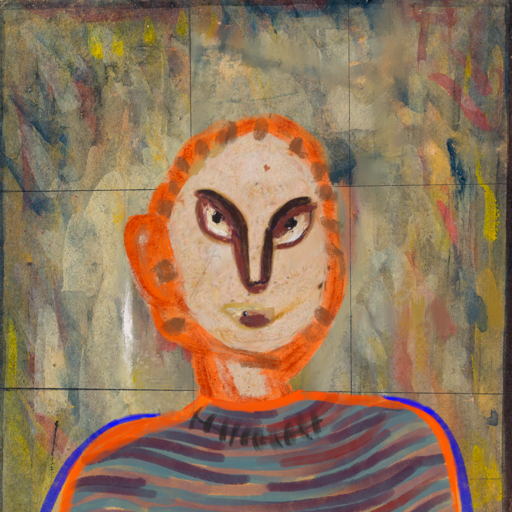
Background: GypsyMother, Head And Neck Front: Rupkatha, Face Front: After_Raid, Bust: Experience, Hair Front: Blank, Head Accessory: Blank, Second Necklace: Blank, Necklace: In_The_Sun, Baby: Blank